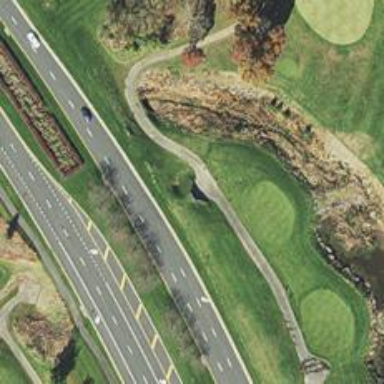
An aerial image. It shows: Service road used as golf cart path.